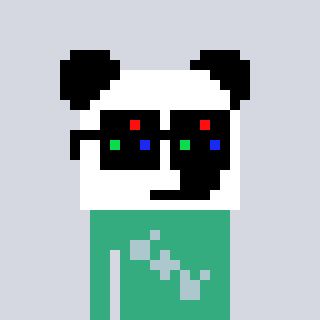
a pixel art character with square black sunglasses, a panda-shaped head and a teal-colored body on a cool background